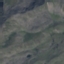
Land use / land cover: HerbaceousVegetation